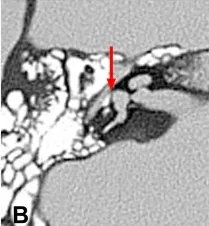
High resolution temporal bone CT images of the normal and abnormal stapes footplate as well as intraoperative images of the hypermobile stapes footplate. Note the absence of the black line representing the normal stapes footplate seen in this figure (B).
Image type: radiology (ct)